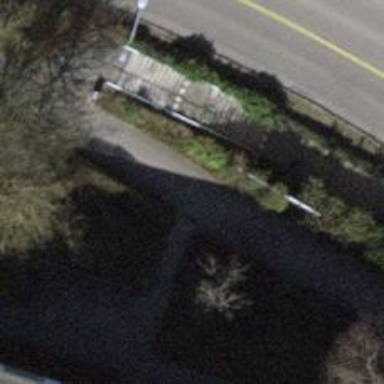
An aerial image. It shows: Footway with sett surface.